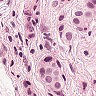
Metastatic tissue present: yes